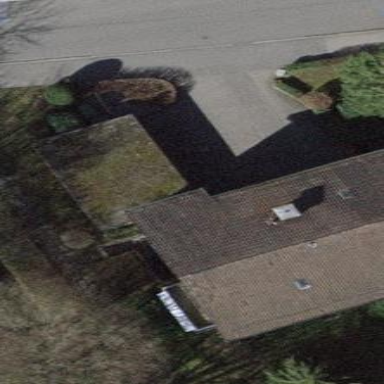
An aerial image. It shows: Garages with flat roofs.